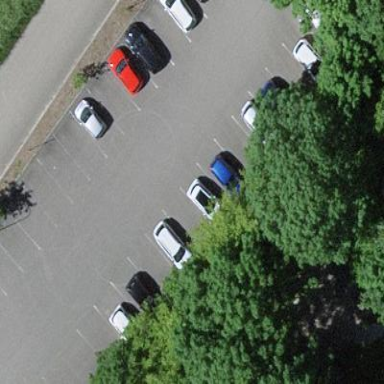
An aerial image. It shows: Parking area with asphalt surface.